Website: ulta-beauty
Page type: account-selection
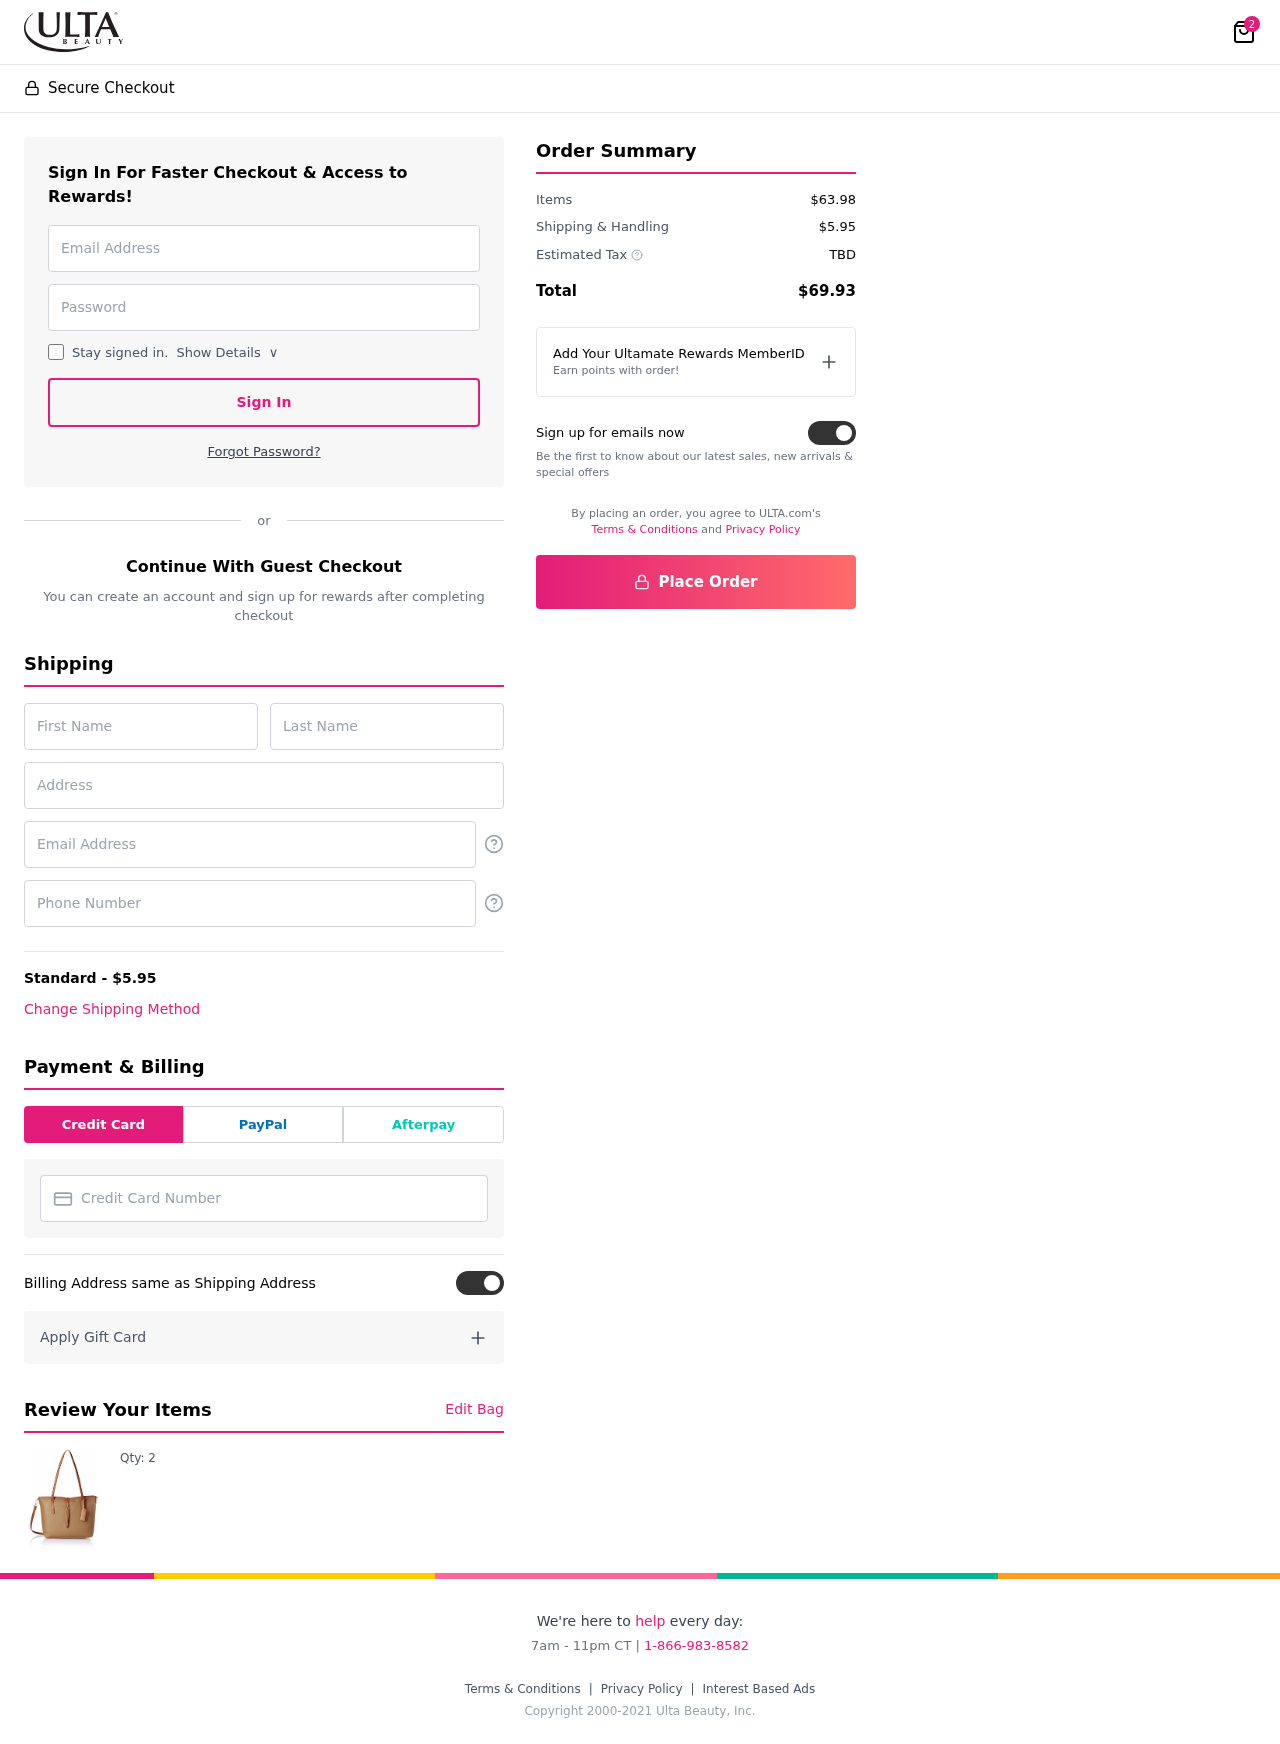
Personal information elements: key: PII_CARD_NUMBER
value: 6513 4046 8331 8761
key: PII_EMAIL
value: karen.hurst@yahoo.com
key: PII_EMAIL2
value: karen.hurst@yahoo.com
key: PII_FIRSTNAME
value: Karen
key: PII_LASTNAME
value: Hurst
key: PII_PHONE
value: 6474668357
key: PII_STREET
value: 8912 Ross Row Apt. 458
Product elements: key: PRODUCT1_QUANTITY
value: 2
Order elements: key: ORDER_NUM_ITEMS
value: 2
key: ORDER_SHIPPING_COST
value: $5.95
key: ORDER_SUBTOTAL
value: $63.98
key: ORDER_TAX
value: TBD
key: ORDER_TOTAL
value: $69.93